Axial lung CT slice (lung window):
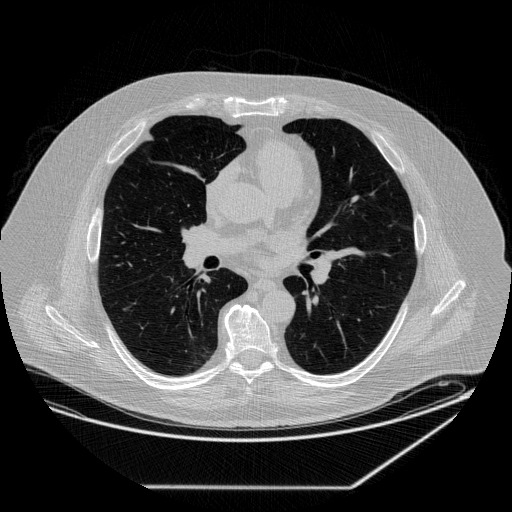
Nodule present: no